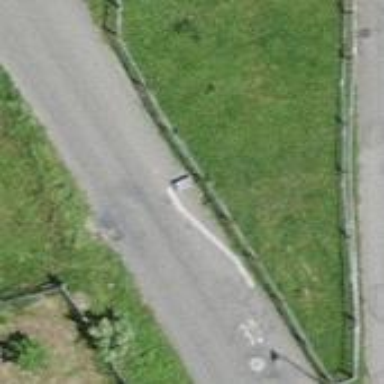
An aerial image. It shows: Chicane for traffic calming.